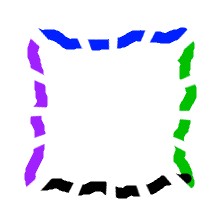
Shape: square